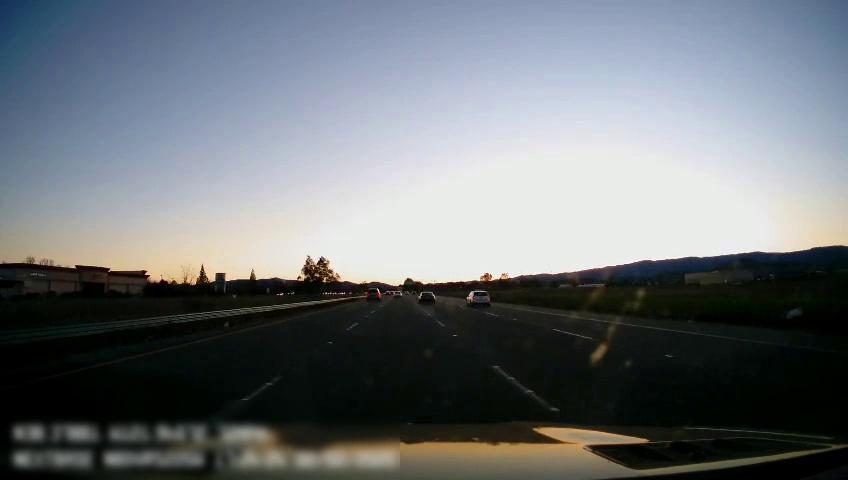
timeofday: Dusk/Dawn/Twilight
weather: Cloudy
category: Drivable Space
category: Vehicles | Car
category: Vehicles | SUV
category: Vehicles | Car
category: Vehicles | SUV
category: Lanes | Alternate Lane
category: Lanes | Current Lane
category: Lanes | Current Lane
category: Lanes | Alternate Lane
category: Lanes | Alternate Lane